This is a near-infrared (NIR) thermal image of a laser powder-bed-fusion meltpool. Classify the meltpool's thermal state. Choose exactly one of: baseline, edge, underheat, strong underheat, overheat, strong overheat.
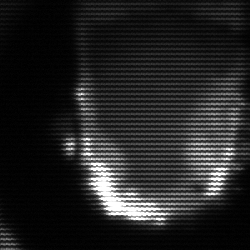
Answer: baseline